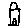
Label: house